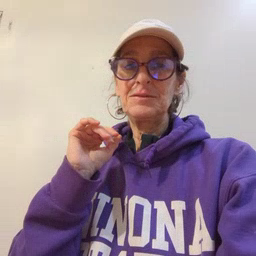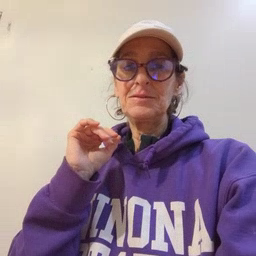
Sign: touch